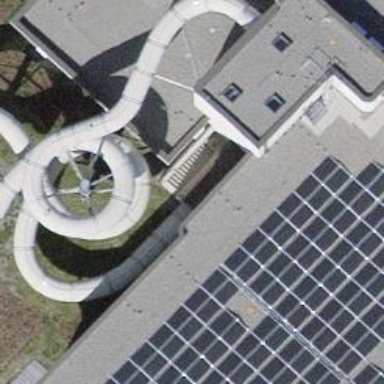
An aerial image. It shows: Water slide attraction.